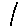
Label: square